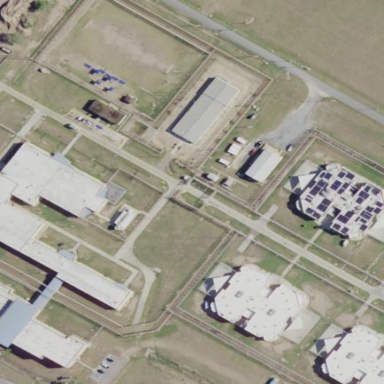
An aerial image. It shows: Prison.